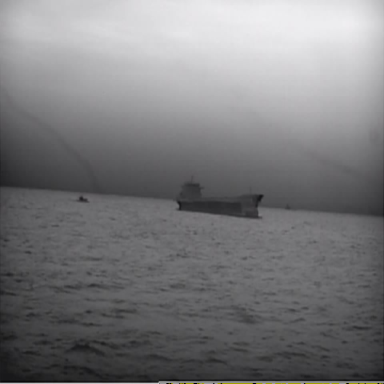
There is a liner in the infrared image.